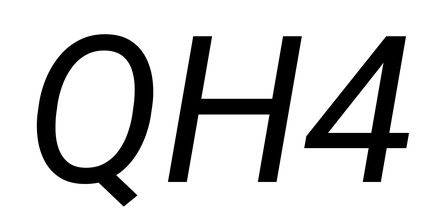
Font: Roboto-Italic_Italic